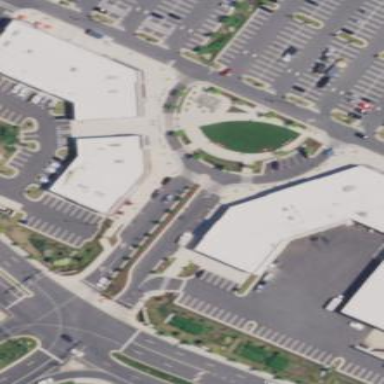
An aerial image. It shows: Retail building.